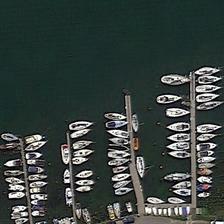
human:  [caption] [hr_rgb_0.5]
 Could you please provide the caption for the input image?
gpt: four rows of boats are in a port near a road with cars .

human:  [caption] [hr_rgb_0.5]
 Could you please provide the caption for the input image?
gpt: four rows of boats are in a port near a road with cars .

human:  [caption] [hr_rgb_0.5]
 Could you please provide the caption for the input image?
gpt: four rows of boats are in a port near a road with cars .

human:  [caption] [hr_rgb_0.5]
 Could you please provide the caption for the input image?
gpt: four rows of boats are in a port near a road with cars .

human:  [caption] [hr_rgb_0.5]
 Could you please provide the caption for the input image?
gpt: four rows of boats are in a port near a road with cars .